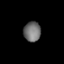
Tissue: lung
Cell type: Epithelial cells
Senescence score: 0.2294
Nuclear area (px): 329
Mean DAPI intensity: 112.596